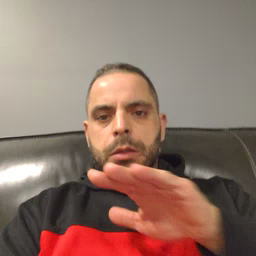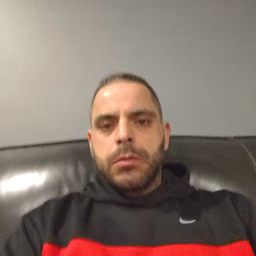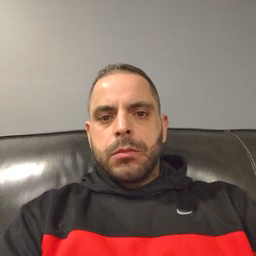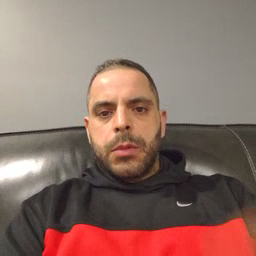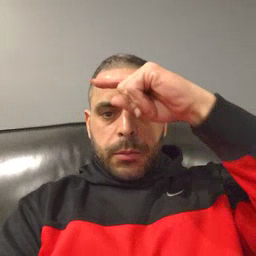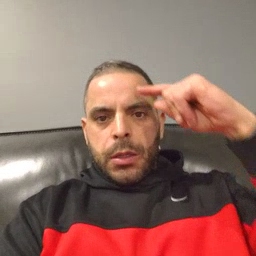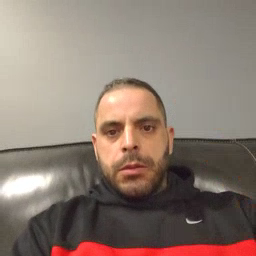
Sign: black